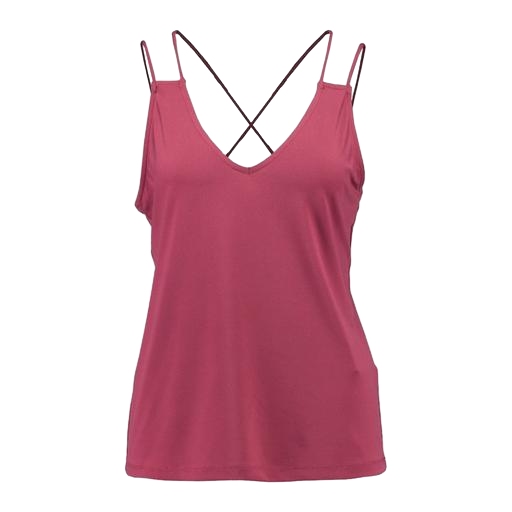
red crossback tank, pink strappy cami, strappy v neck cami, white background